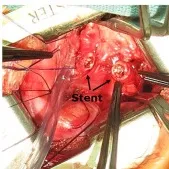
Intraoperative images. (B) Stent in the isthmus region.
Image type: medical_photograph (other_medical_photograph)